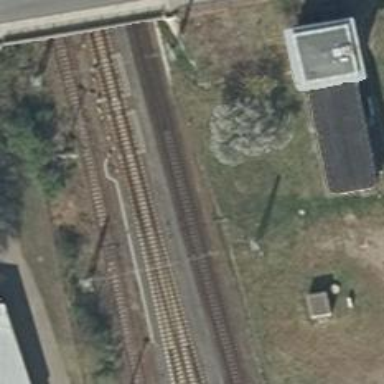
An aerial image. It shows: Railway switch.